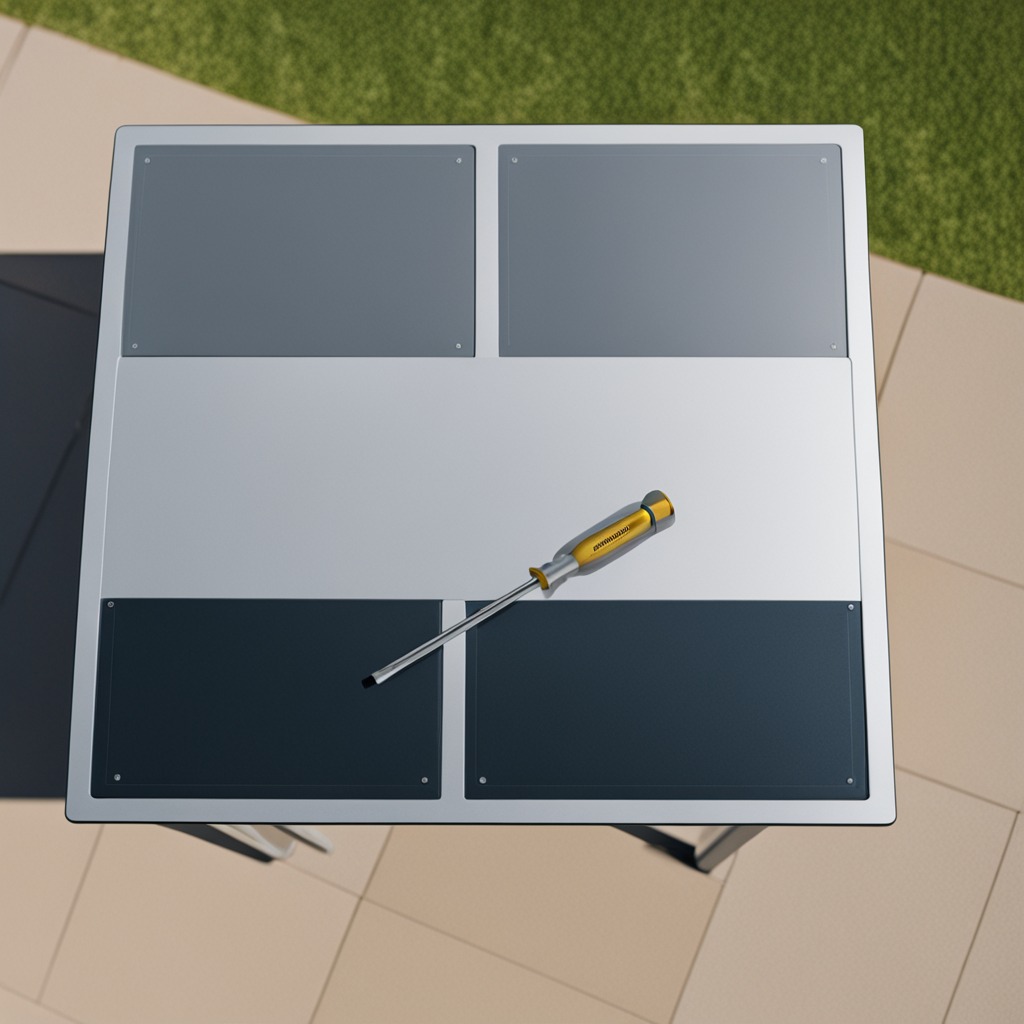
A screwdriver is lying on the table.